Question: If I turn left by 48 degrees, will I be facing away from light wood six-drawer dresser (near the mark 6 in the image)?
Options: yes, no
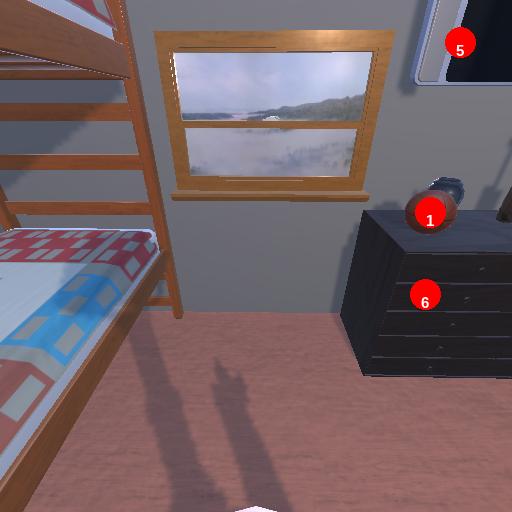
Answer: yes